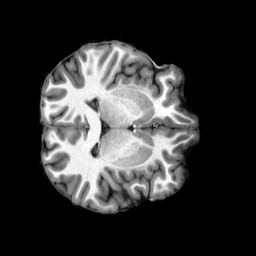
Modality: T1w
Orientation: axial
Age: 19
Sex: female
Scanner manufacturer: siemens
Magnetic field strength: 3 T
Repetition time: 2.5 s
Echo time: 0.00222 s